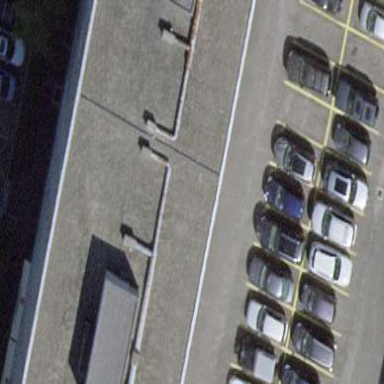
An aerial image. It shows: View of roof of building.